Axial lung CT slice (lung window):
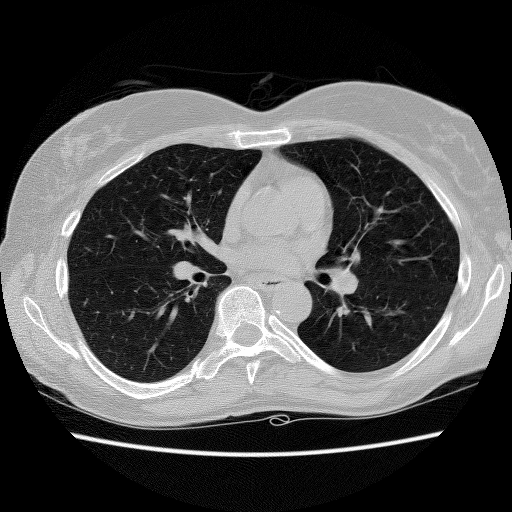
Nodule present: no